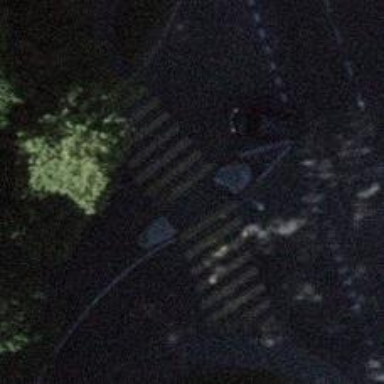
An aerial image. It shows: Kerb barrier.